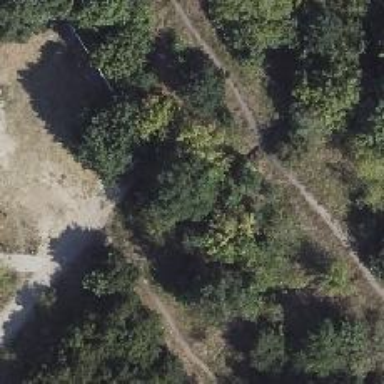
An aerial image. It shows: Dirt path.